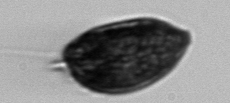
Label: Prorocentrum_micans